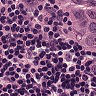
Metastatic tissue present: yes